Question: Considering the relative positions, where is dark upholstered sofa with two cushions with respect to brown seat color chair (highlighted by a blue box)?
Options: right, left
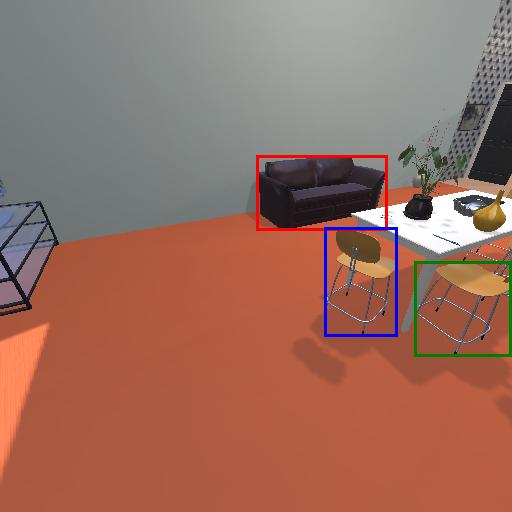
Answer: right